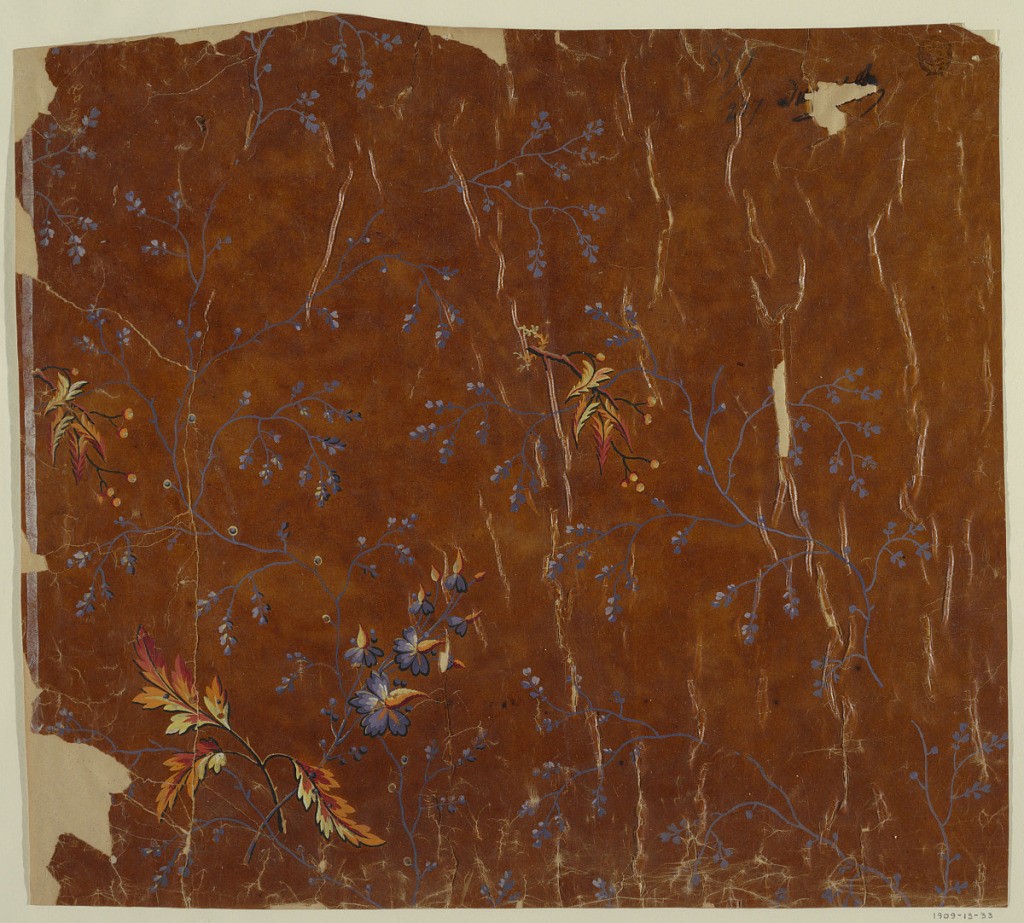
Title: Design for a Woven Fabric
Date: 1825–1850
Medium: Brush and blue, yellow, beige, and red gouache on oily tracing paper
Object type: Drawing
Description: Vertical rows of undulated stems with elaves and seeds into parts of which are stuck alternating and stafggered in alternate horizontal rows a bough with leaves and seeds and a bought with blossoms and seeds, crossing each other and a downwards directed bough with leaves and seeds. White stripe at left.